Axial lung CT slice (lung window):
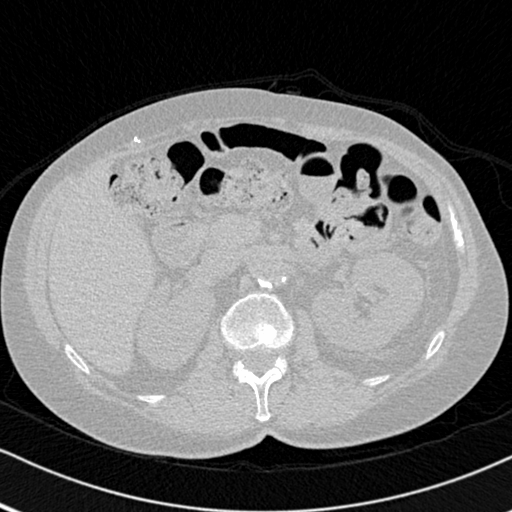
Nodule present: no